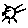
Label: sun